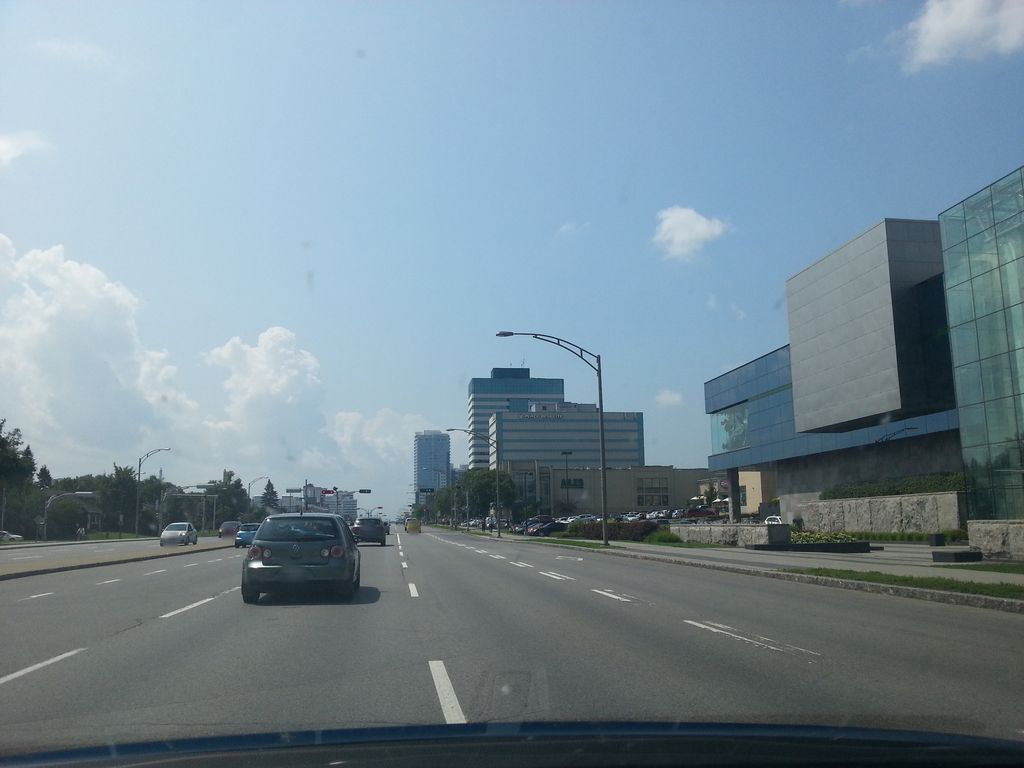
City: quebec_city